Question: I'm working on React Native upgrade from RN0.59.10 to RN0.60.0 (Using Podfile)
From my package manager, version 5.5.6 is installed
'"react-native-firebase": "^5.5.6",'
AND
here's what in my Podfile
'pod 'RNFirebase', :path => '../node_modules/react-native-firebase/ios''

====================
I managed to build the project successfully however facing the issue below during run-time (when app launch)
'''
+[FIRAnalytics setAnalyticsCollectionEnabled:]: unrecognized selector sent to class 0x10377e400
'''
Following are tried on Simulator and Physical Device
1. Tried to follow some solution from here
2. Remove and re-append firebase frameworks under my project's Build Phases FIRAnalyticsConnector.framework
The app is crashed at the following method within RNFirebase.xcodeproj > analytics > RNFirebaseAnalytics.m > RCT_EXPORT_METHOD
'''
RCT_EXPORT_METHOD(setAnalyticsCollectionEnabled:(BOOL) enabled) {
[FIRAnalytics setAnalyticsCollectionEnabled:enabled];
}
'''
Here's the full crash log I get from xCode
'''
2019-10-08 17:05:37.413335+0800 testApp[350:50876] +[FIRAnalytics setAnalyticsCollectionEnabled:]: unrecognized selector sent to class 0x10377e400
2019-10-08 17:05:37.430 [fatal][tid:com.facebook.react.RNFirebaseAnalyticsQueue] Exception '+[FIRAnalytics setAnalyticsCollectionEnabled:]: unrecognized selector sent to class 0x10377e400' was thrown while invoking setAnalyticsCollectionEnabled on target RNFirebaseAnalytics with params (
1
)
callstack: (
0 CoreFoundation 0x0000000225e18edc <redacted> + 252
1 libobjc.A.dylib 0x0000000224fe9a40 objc_exception_throw + 56
2 CoreFoundation 0x0000000225d36ccc <redacted> + 0
3 CoreFoundation 0x0000000225e1e7dc <redacted> + 1412
4 CoreFoundation 0x0000000225e2048c _CF_forwarding_prep_0 + 92
5 testApp 0x000000010313b418 -[RNFirebaseAnalytics setAnalyticsCollectionEnabled:] + 64
6 CoreFoundation 0x0000000225e20630 <redacted> + 144
7 CoreFoundation 0x0000000225cfe450 <redacted> + 292
8 CoreFoundation 0x0000000225cff034 <redacted> + 60
9 testApp 0x00000001031e9b6c -[RCTModuleMethod invokeWithBridge:module:arguments:] + 1896
10 testApp 0x00000001031ed568 _ZN8facebook5reactL11invokeInnerEP9RCTBridgeP13RCTModuleDatajRKN5folly7dynamicE + 660
11 testApp 0x00000001031ed0dc _ZZN8facebook5react15RCTNativeModule6invokeEjON5folly7dynamicEiENK3$_0clEv + 144
12 testApp 0x00000001031ed040 ___ZN8facebook5react15RCTNativeModule6invokeEjON5folly7dynamicEi_block_invoke + 28
13 libdispatch.dylib 0x0000000104657824 _dispatch_call_block_and_release + 24
14 libdispatch.dylib 0x0000000104658dc8 _dispatch_client_callout + 16
15 libdispatch.dylib 0x0000000104660e6c _dispatch_lane_serial_drain + 720
16 libdispatch.dylib 0x0000000104661b60 _dispatch_lane_invoke + 460
17 libdispatch.dylib 0x000000010466bbfc _dispatch_workloop_worker_thread + 1220
18 libsystem_pthread.dylib 0x0000000225a350dc _pthread_wqthread + 312
19 libsystem_pthread.dylib 0x0000000225a37cec start_wqthread + 4
)
2019-10-08 17:05:37.431276+0800 testApp[350:50876] Exception '+[FIRAnalytics setAnalyticsCollectionEnabled:]: unrecognized selector sent to class 0x10377e400' was thrown while invoking setAnalyticsCollectionEnabled on target RNFirebaseAnalytics with params (
1
)
callstack: (
0 CoreFoundation 0x0000000225e18edc <redacted> + 252
1 libobjc.A.dylib 0x0000000224fe9a40 objc_exception_throw + 56
2 CoreFoundation 0x0000000225d36ccc <redacted> + 0
3 CoreFoundation 0x0000000225e1e7dc <redacted> + 1412
4 CoreFoundation 0x0000000225e2048c _CF_forwarding_prep_0 + 92
5 testApp 0x000000010313b418 -[RNFirebaseAnalytics setAnalyticsCollectionEnabled:] + 64
6 CoreFoundation 0x0000000225e20630 <redacted> + 144
7 CoreFoundation 0x0000000225cfe450 <redacted> + 292
8 CoreFoundation 0x0000000225cff034 <redacted> + 60
9 testApp 0x00000001031e9b6c -[RCTModuleMethod invokeWithBridge:module:arguments:] + 1896
10 testApp 0x00000001031ed568 _ZN8facebook5reactL11invokeInnerEP9RCTBridgeP13RCTModuleDatajRKN5folly7dynamicE + 660
11 testApp 0x00000001031ed0dc _ZZN8facebook5react15RCTNativeModule6invokeEjON5folly7dynamicEiENK3$_0clEv + 144
12 testApp 0x00000001031ed040 ___ZN8facebook5react15RCTNativeModule6invokeEjON5folly7dynamicEi_block_invoke + 28
13 libdispatch.dylib 0x0000000104657824 _dispatch_call_block_and_release + 24
14 libdispatch.dylib 0x0000000104658dc8 _dispatch_client_callout + 16
15 libdispatch.dylib 0x0000000104660e6c _dispatch_lane_serial_drain + 720
16 libdispatch.dylib 0x0000000104661b60 _dispatch_lane_invoke + 460
17 libdispatch.dylib 0x000000010466bbfc _dispatch_workloop_worker_thread + 1220
18 libsystem_pthread.dylib 0x0000000225a350dc _pthread_wqthread + 312
19 libsystem_pthread.dylib 0x0000000225a37cec start_wqthread + 4
)
'''
I do not expect any crash issue during the launch. Kindly share if you do spot any issue within my tries/way i implement.
Thank you.
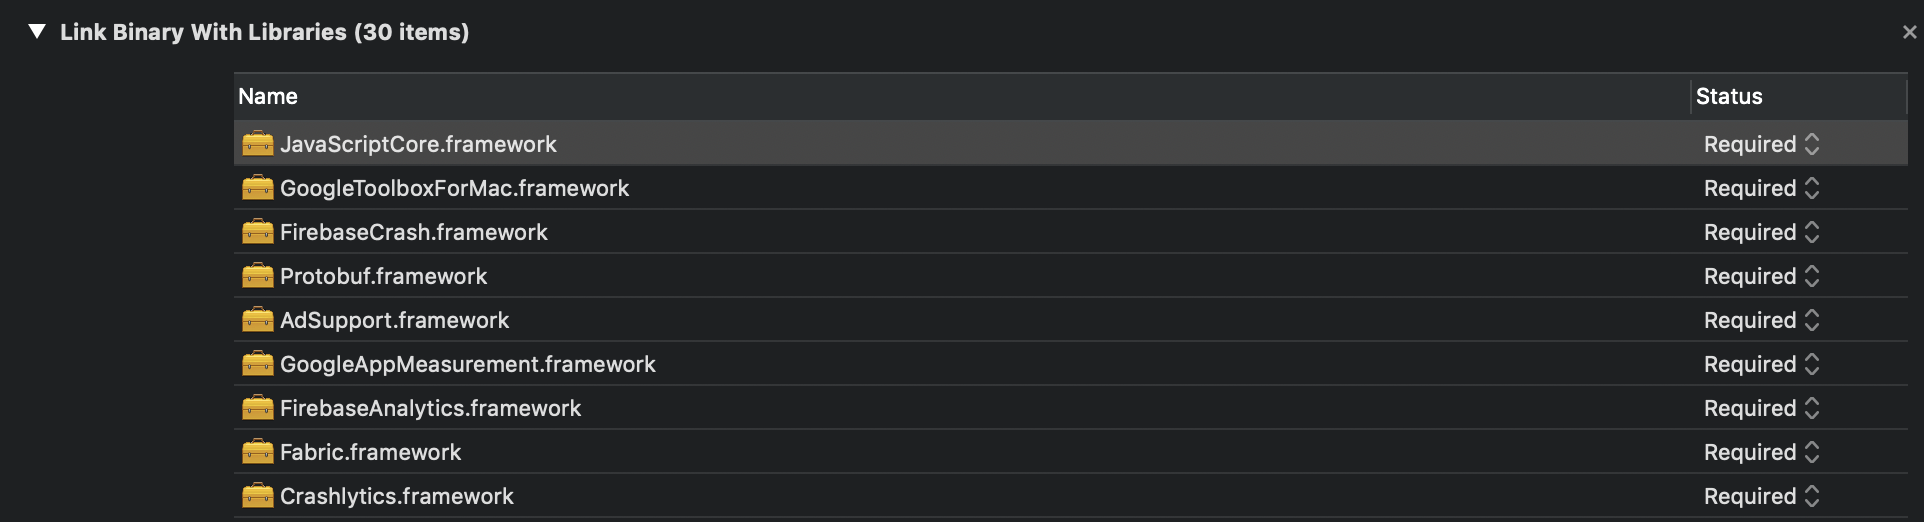
Answer: Managed to resolved my own issue, please <URL> to find more details.
TLDR;
Turns out my project holds some old Firebase frameworks which were appended in Link Binary with Libraries, hence the version was going back and forth (I guess this is the best explanation why I've been building successfully and failing from time to time)